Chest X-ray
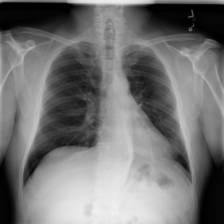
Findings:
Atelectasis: negative
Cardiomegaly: negative
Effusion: negative
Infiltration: negative
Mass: negative
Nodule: negative
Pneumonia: negative
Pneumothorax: negative
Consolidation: negative
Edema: negative
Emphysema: negative
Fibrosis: negative
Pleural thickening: negative
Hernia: negative